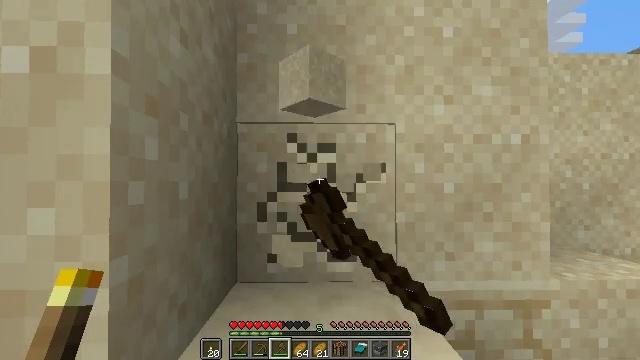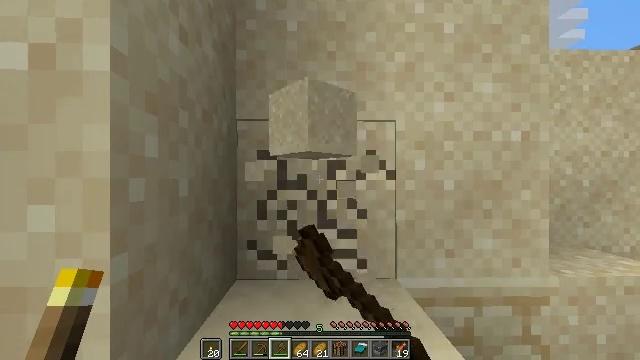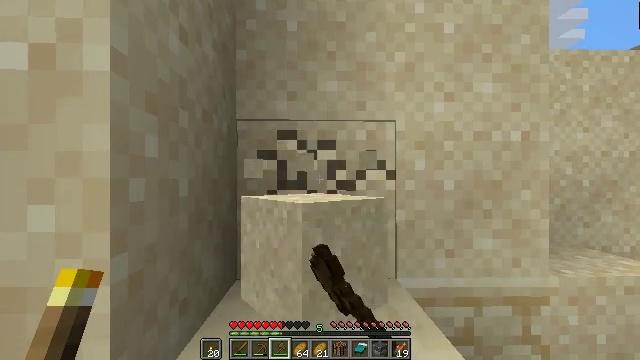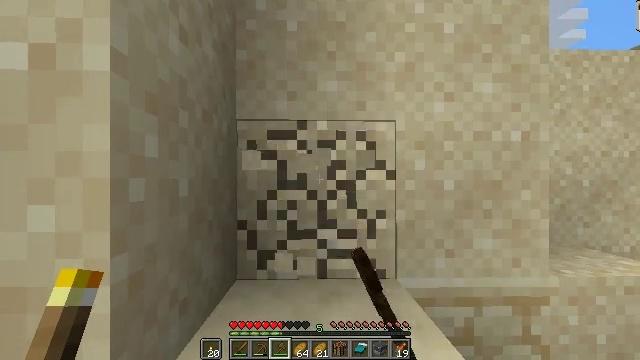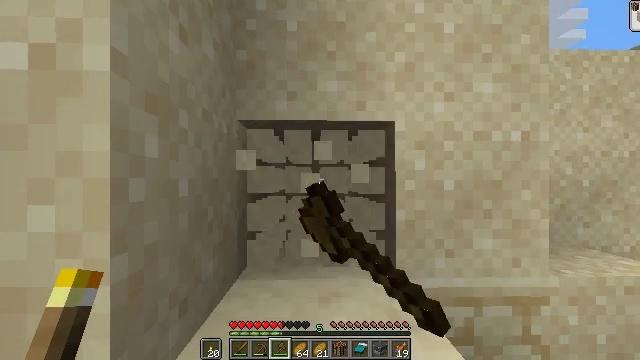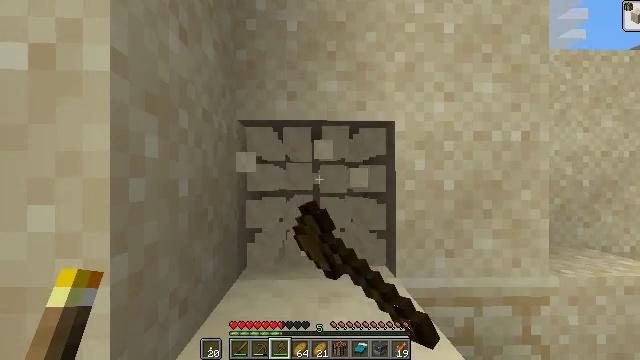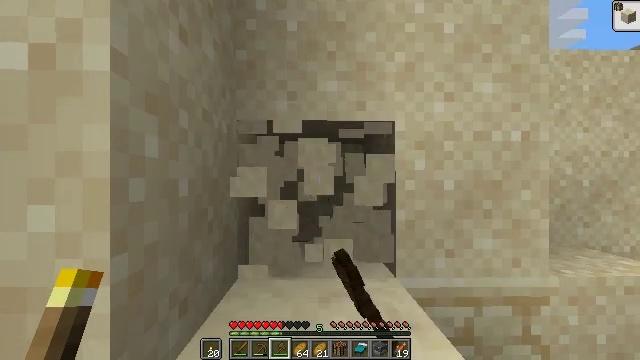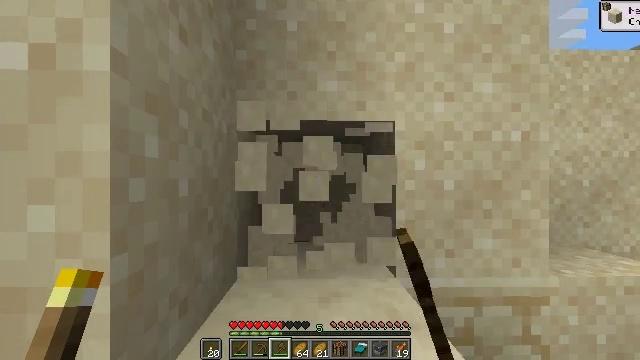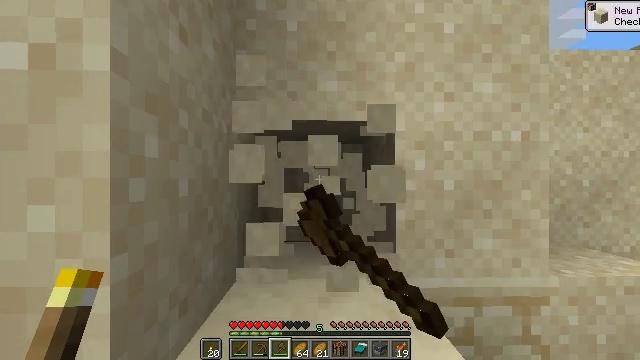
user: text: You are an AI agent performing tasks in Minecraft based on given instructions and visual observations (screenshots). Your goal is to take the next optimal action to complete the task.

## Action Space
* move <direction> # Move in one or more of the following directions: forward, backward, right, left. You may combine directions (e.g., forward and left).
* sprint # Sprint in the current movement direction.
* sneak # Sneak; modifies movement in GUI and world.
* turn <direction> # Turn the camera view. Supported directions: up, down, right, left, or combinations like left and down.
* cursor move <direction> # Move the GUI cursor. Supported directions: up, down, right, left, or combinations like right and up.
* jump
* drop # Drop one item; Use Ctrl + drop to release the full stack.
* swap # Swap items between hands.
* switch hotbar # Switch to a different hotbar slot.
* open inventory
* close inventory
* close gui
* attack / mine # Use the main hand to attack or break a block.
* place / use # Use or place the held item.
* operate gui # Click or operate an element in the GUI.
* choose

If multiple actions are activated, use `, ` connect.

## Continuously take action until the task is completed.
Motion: motion action
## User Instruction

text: Attack the ground to gather sand.
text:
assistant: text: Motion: attack / mine
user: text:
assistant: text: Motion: attack / mine
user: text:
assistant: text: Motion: attack / mine
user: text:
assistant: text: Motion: attack / mine
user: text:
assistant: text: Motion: attack / mine
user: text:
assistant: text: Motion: attack / mine
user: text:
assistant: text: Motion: attack / mine
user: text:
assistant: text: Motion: attack / mine
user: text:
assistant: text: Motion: attack / mine